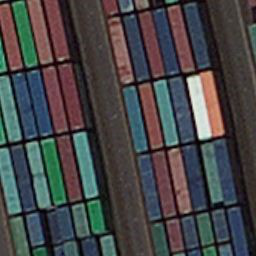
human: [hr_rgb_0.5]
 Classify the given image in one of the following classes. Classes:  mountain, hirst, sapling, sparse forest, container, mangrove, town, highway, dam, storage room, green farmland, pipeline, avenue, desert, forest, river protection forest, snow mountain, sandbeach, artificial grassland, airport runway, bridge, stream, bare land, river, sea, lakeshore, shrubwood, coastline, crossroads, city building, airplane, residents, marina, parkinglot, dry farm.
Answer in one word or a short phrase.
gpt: container